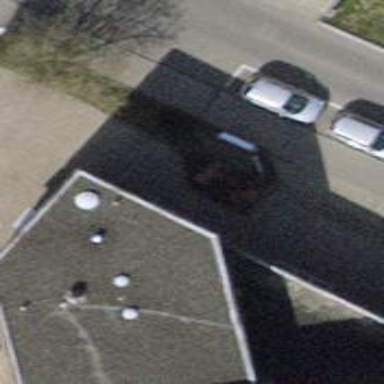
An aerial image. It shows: Motorcycle parking area with surface designed for parking.